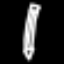
Label: pencil